Field crop: maize
Growth stage: 2
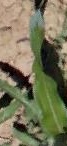
Species: maize